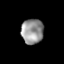
Tissue: lung
Cell type: Others
Senescence score: 0.2388
Nuclear area (px): 541
Mean DAPI intensity: 149.588